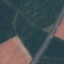
Land use / land cover class: Highway